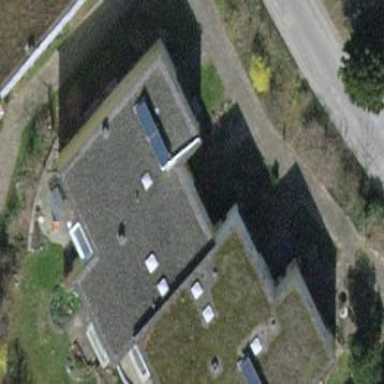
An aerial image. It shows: Terrace building.